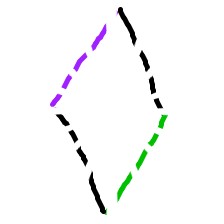
Shape: rhombus